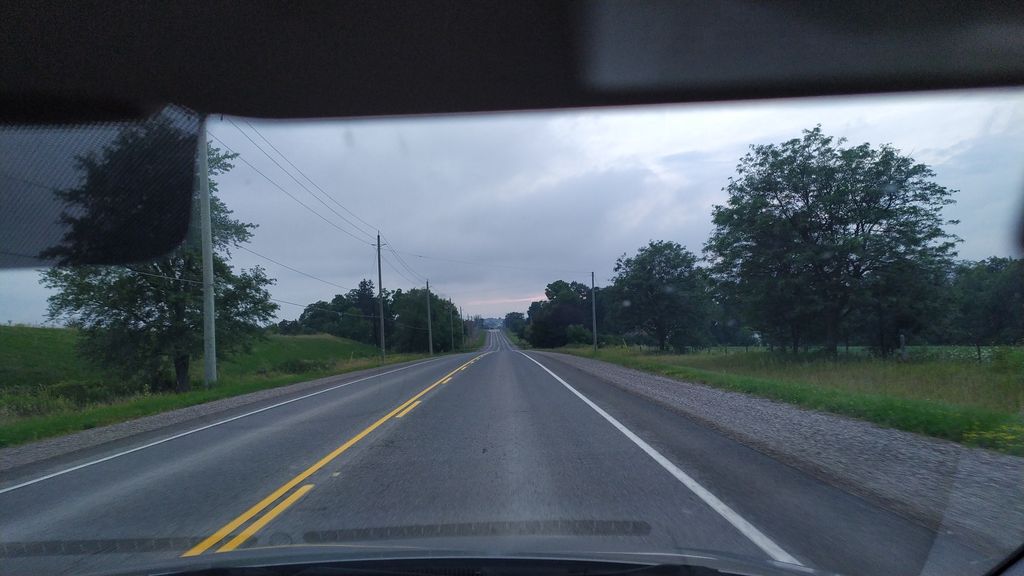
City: kitchener-waterloo